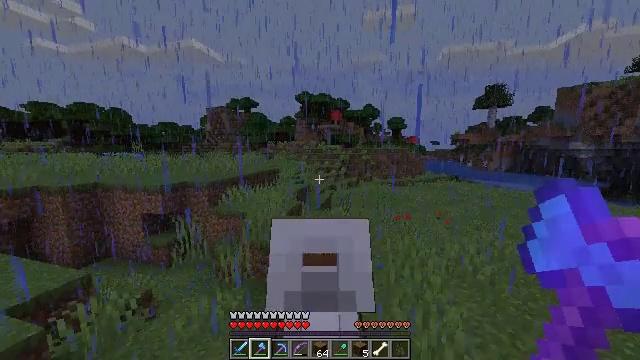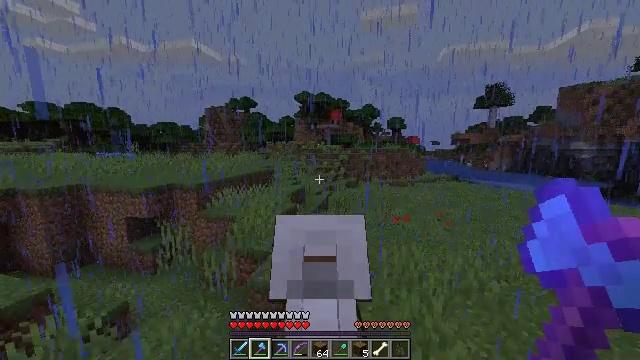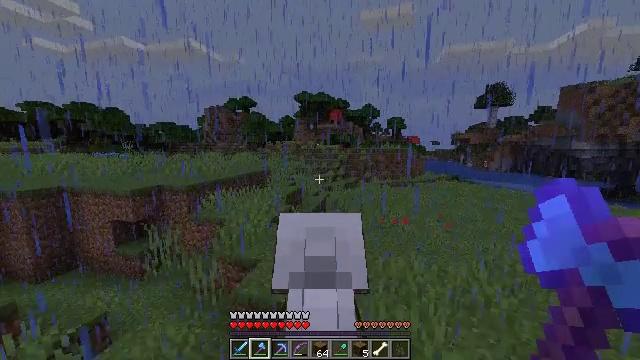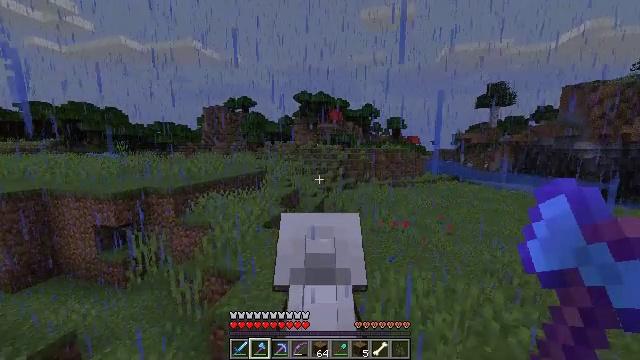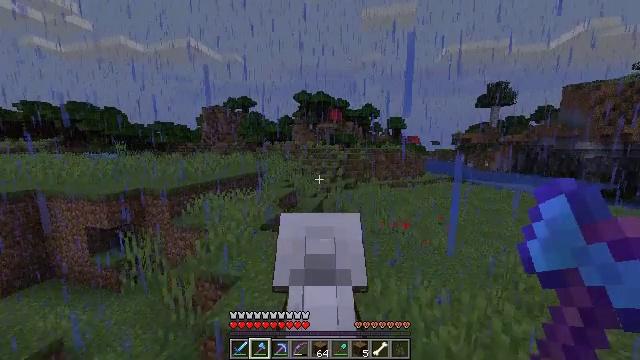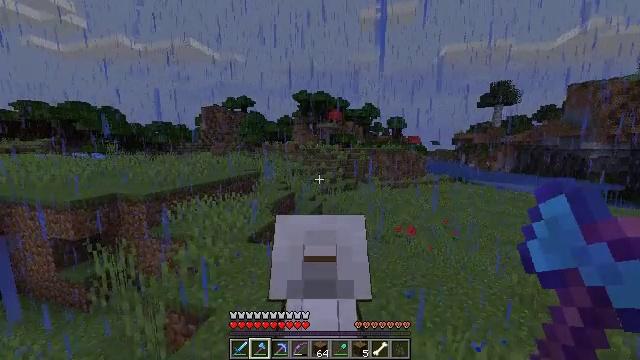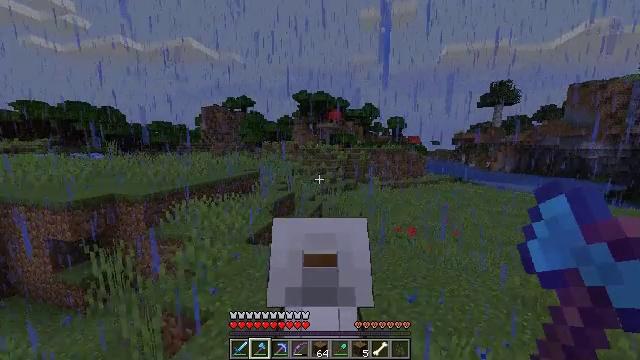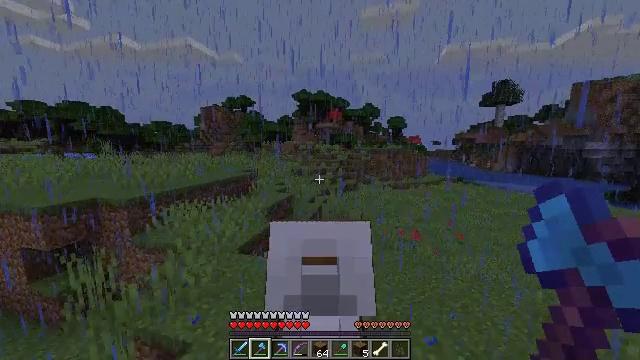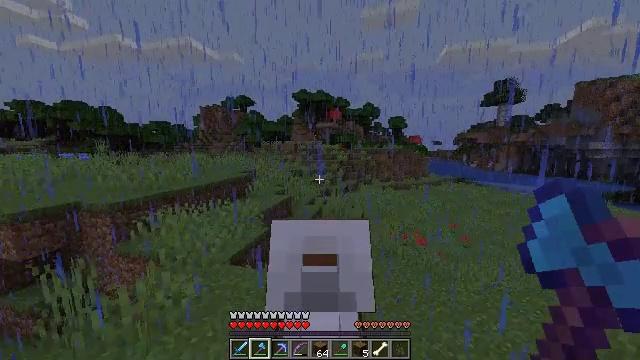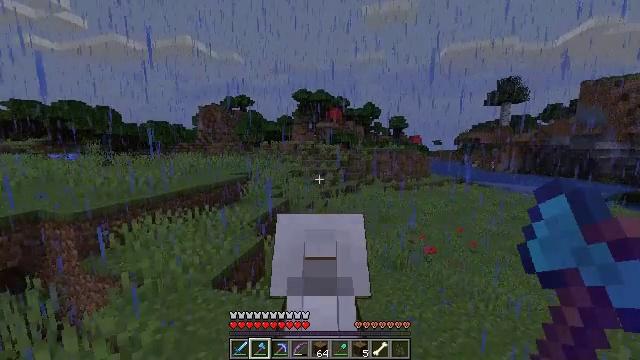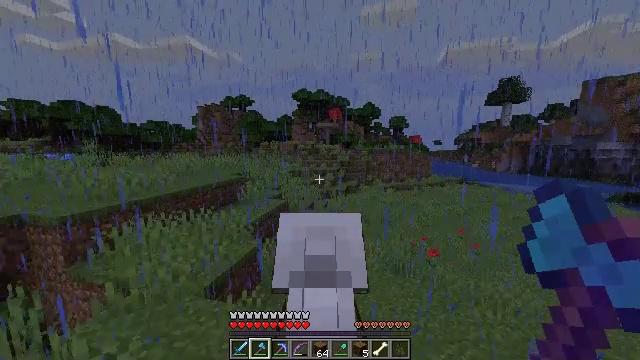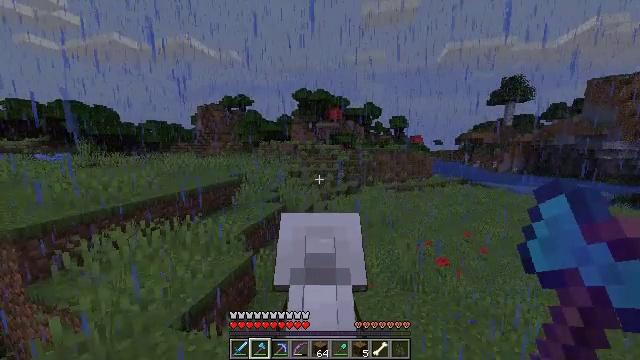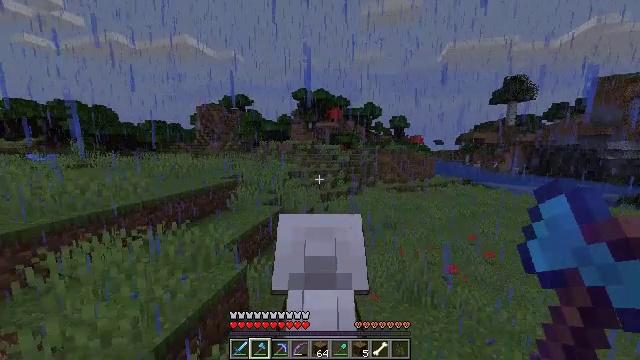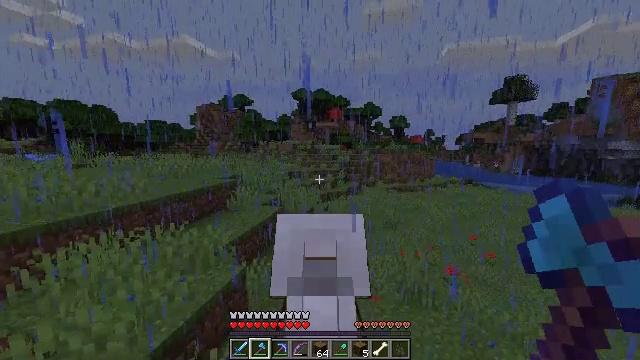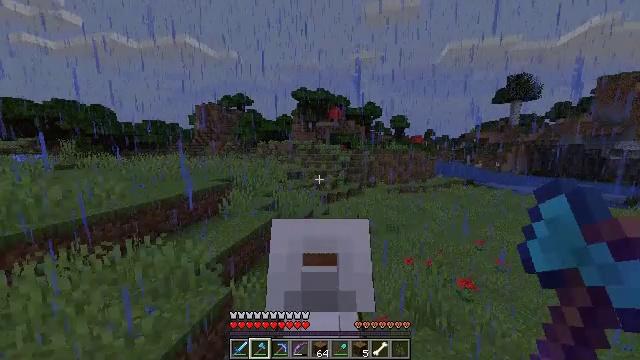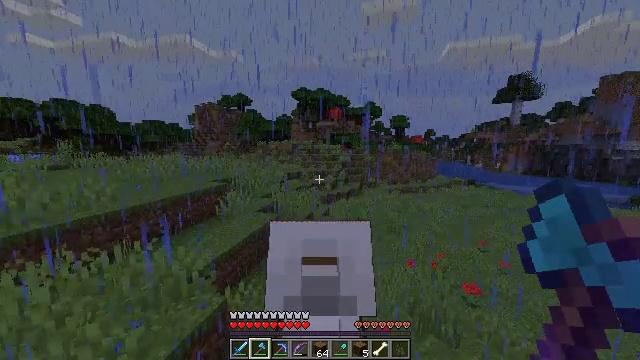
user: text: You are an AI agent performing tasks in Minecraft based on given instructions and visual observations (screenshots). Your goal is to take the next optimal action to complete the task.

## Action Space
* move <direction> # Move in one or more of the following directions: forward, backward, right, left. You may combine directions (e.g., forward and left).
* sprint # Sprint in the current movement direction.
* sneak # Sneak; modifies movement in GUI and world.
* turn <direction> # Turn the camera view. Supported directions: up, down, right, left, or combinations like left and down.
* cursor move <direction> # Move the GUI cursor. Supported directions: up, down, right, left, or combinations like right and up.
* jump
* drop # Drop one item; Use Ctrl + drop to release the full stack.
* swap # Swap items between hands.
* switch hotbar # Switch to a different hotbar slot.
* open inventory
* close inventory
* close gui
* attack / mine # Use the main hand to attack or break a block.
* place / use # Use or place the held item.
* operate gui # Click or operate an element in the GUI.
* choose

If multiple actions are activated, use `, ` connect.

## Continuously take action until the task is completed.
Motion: motion action
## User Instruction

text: Collect the mushroom stem from giant mushrooms.
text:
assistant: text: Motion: move forward and move right, sprint
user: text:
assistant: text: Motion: move forward, sprint
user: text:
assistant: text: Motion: move forward, sprint
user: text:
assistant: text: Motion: move forward, sprint
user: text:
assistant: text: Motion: move forward, sprint
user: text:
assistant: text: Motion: move forward, sprint
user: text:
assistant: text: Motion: move forward, sprint
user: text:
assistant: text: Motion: move forward, sprint
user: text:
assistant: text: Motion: move forward, sprint
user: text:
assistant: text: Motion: move forward, sprint
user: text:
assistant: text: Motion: move forward, sprint
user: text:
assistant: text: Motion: move forward, sprint
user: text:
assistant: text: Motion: move forward, sprint
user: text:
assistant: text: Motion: move forward and move left, sprint
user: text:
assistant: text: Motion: move forward and move left, sprint
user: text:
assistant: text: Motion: move forward and move left, sprint
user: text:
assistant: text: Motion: move forward, sprint
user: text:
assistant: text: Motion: move forward, sprint
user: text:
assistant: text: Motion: move forward, sprint
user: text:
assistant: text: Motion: move forward, sprint
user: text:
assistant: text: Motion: move forward, sprint
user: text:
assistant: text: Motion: move forward, sprint
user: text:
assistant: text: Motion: move forward and move left, sprint
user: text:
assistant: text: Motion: move forward and move left, sprint
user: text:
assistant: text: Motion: move forward and move left, sprint
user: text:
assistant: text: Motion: move forward and move left, sprint
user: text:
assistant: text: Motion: move forward and move left, sprint
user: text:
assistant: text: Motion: move forward and move left, sprint
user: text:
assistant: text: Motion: move forward and move left, sprint
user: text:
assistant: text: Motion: move forward, sprint